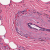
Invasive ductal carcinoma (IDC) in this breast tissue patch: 0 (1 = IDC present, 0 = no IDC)